This continuous-wavelet-transform scalogram was computed from a bearing vibration snapshot. Diagnose the bearing from this image, choosing from: normal, inner_race, outer_race, ball.
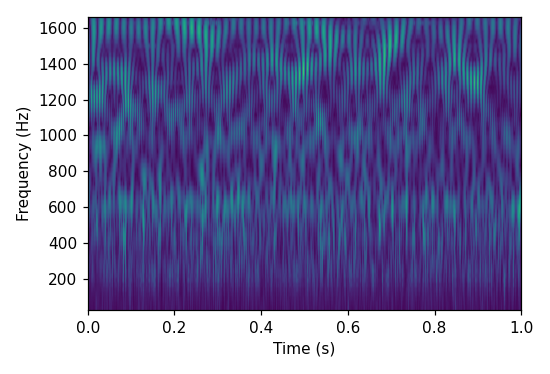
Answer: outer_race